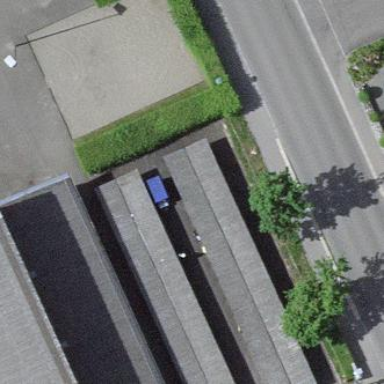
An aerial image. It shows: Roofed bicycle parking shed on building.